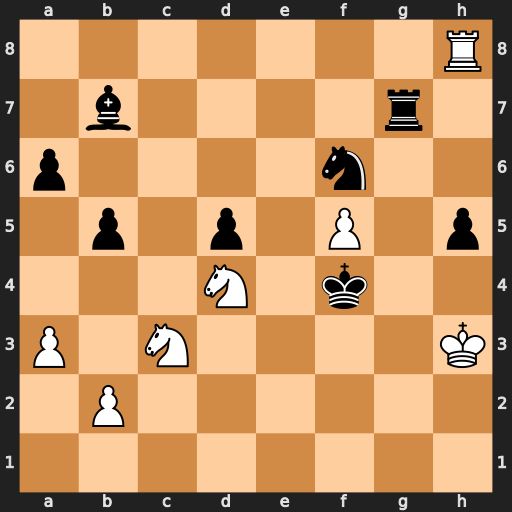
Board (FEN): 7R/1b4r1/p4n2/1p1p1P1p/3N1k2/P1N4K/1P6/8
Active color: w
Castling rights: -
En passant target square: -
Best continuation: Ne6+ Kxf5 Nxg7+